Field crop: maize
Growth stage: 2
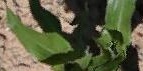
Species: maize